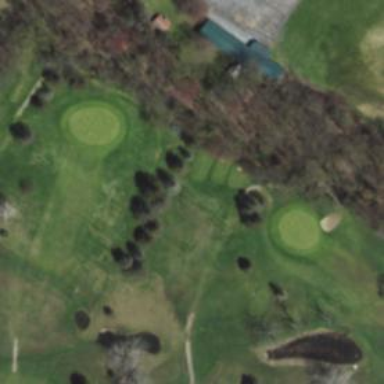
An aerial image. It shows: Golf tee.